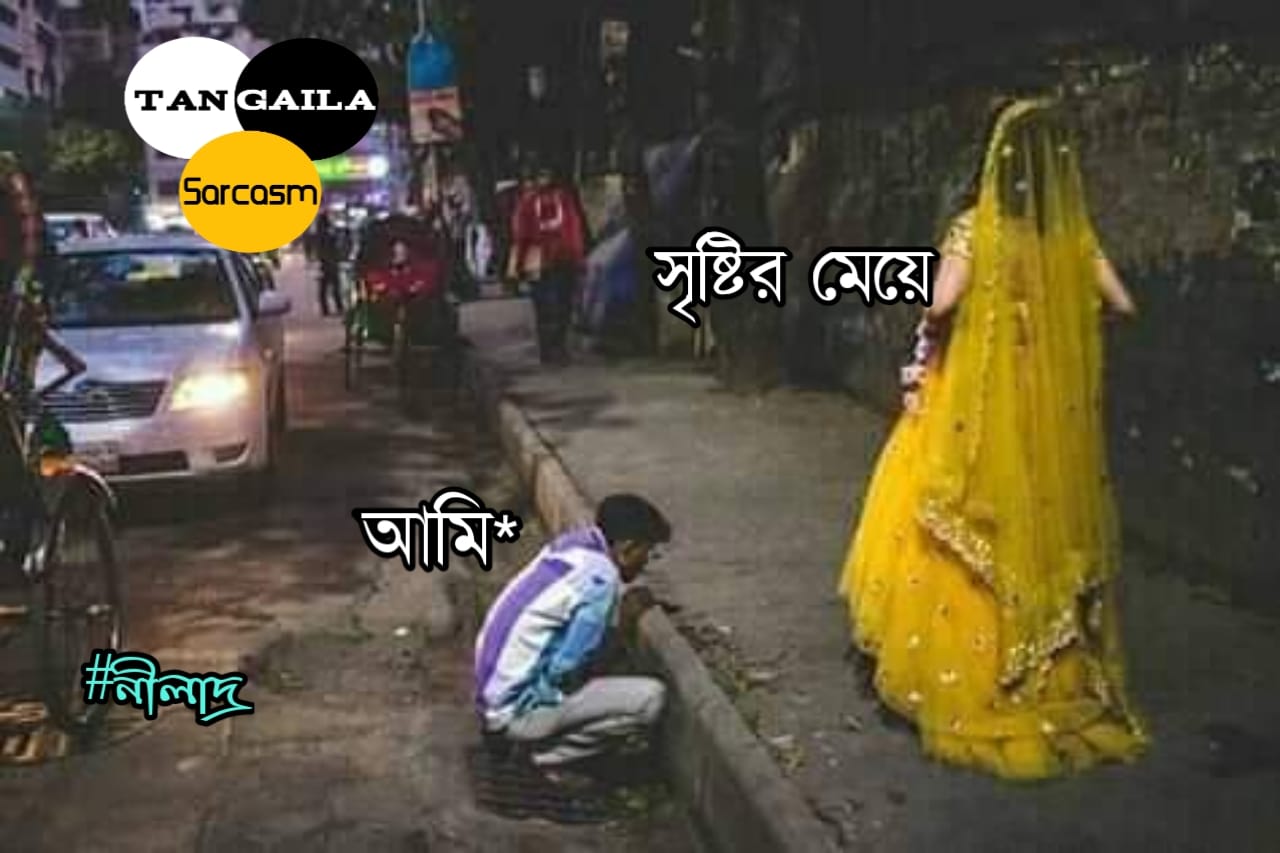
Caption: আমি*   সৃষ্টির মেয়ে
Label: hate